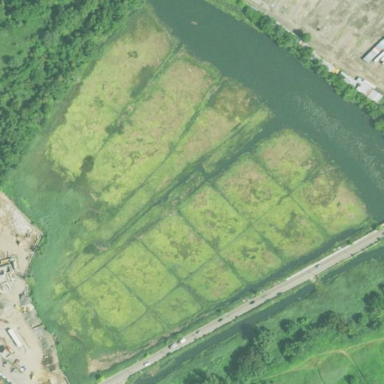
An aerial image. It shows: Reedbed in wetland area.